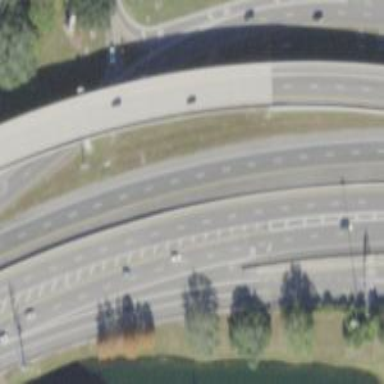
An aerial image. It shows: Motorway link.